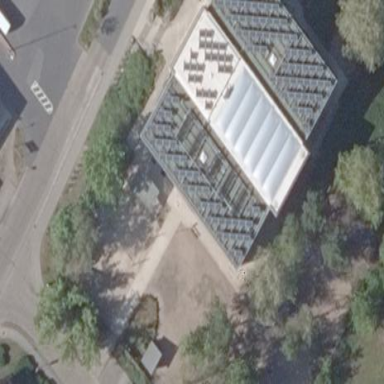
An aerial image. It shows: Kindergarten building.